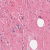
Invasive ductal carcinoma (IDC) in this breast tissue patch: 0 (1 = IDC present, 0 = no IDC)